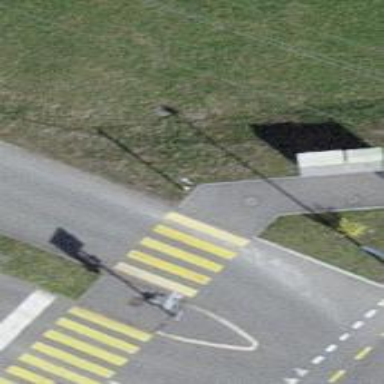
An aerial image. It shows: Crossing with traffic signals.